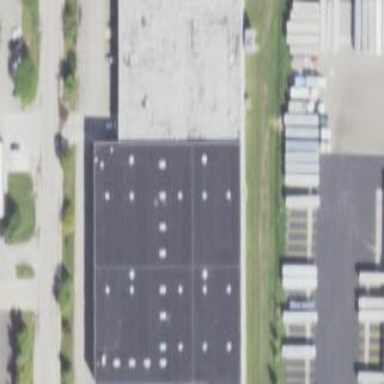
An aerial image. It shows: Commercial building.